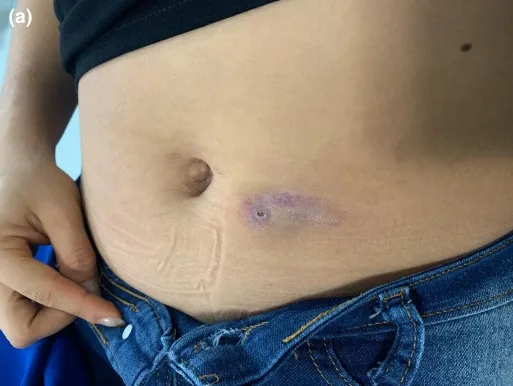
Macroscopic observation of the lesions. Periumbilical region.
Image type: medical_photograph (skin_photograph)